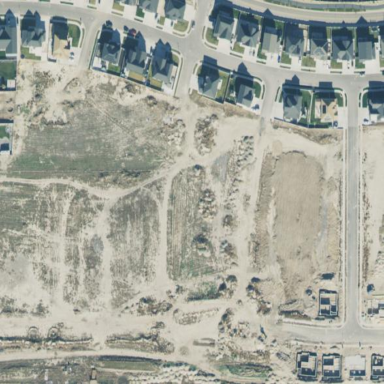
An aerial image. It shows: Brownfield site.